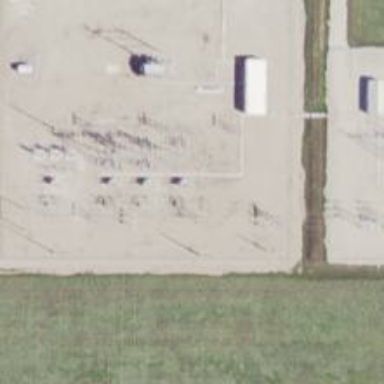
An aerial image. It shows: Switch used for power control.